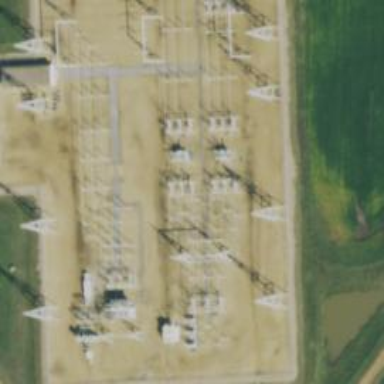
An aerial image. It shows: Switch for power supply.